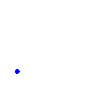
Particle: pion